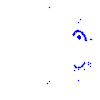
Particle: kaon